Field crop: maize
Growth stage: 2
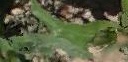
Species: maize